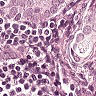
Metastatic tissue present: yes